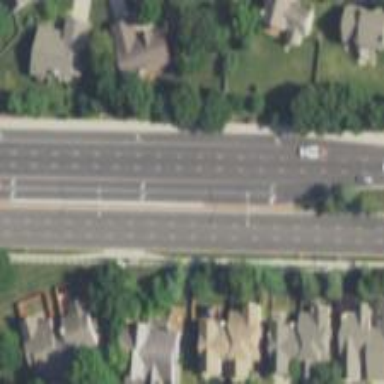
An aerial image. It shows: Dash road marking.